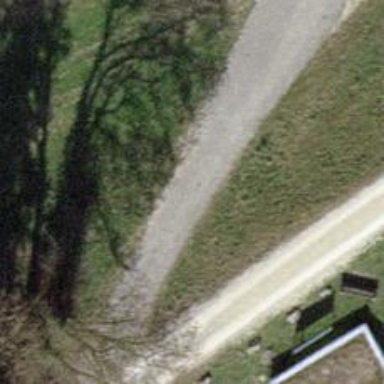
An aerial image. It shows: Track with pebblestone surface of grade 5.